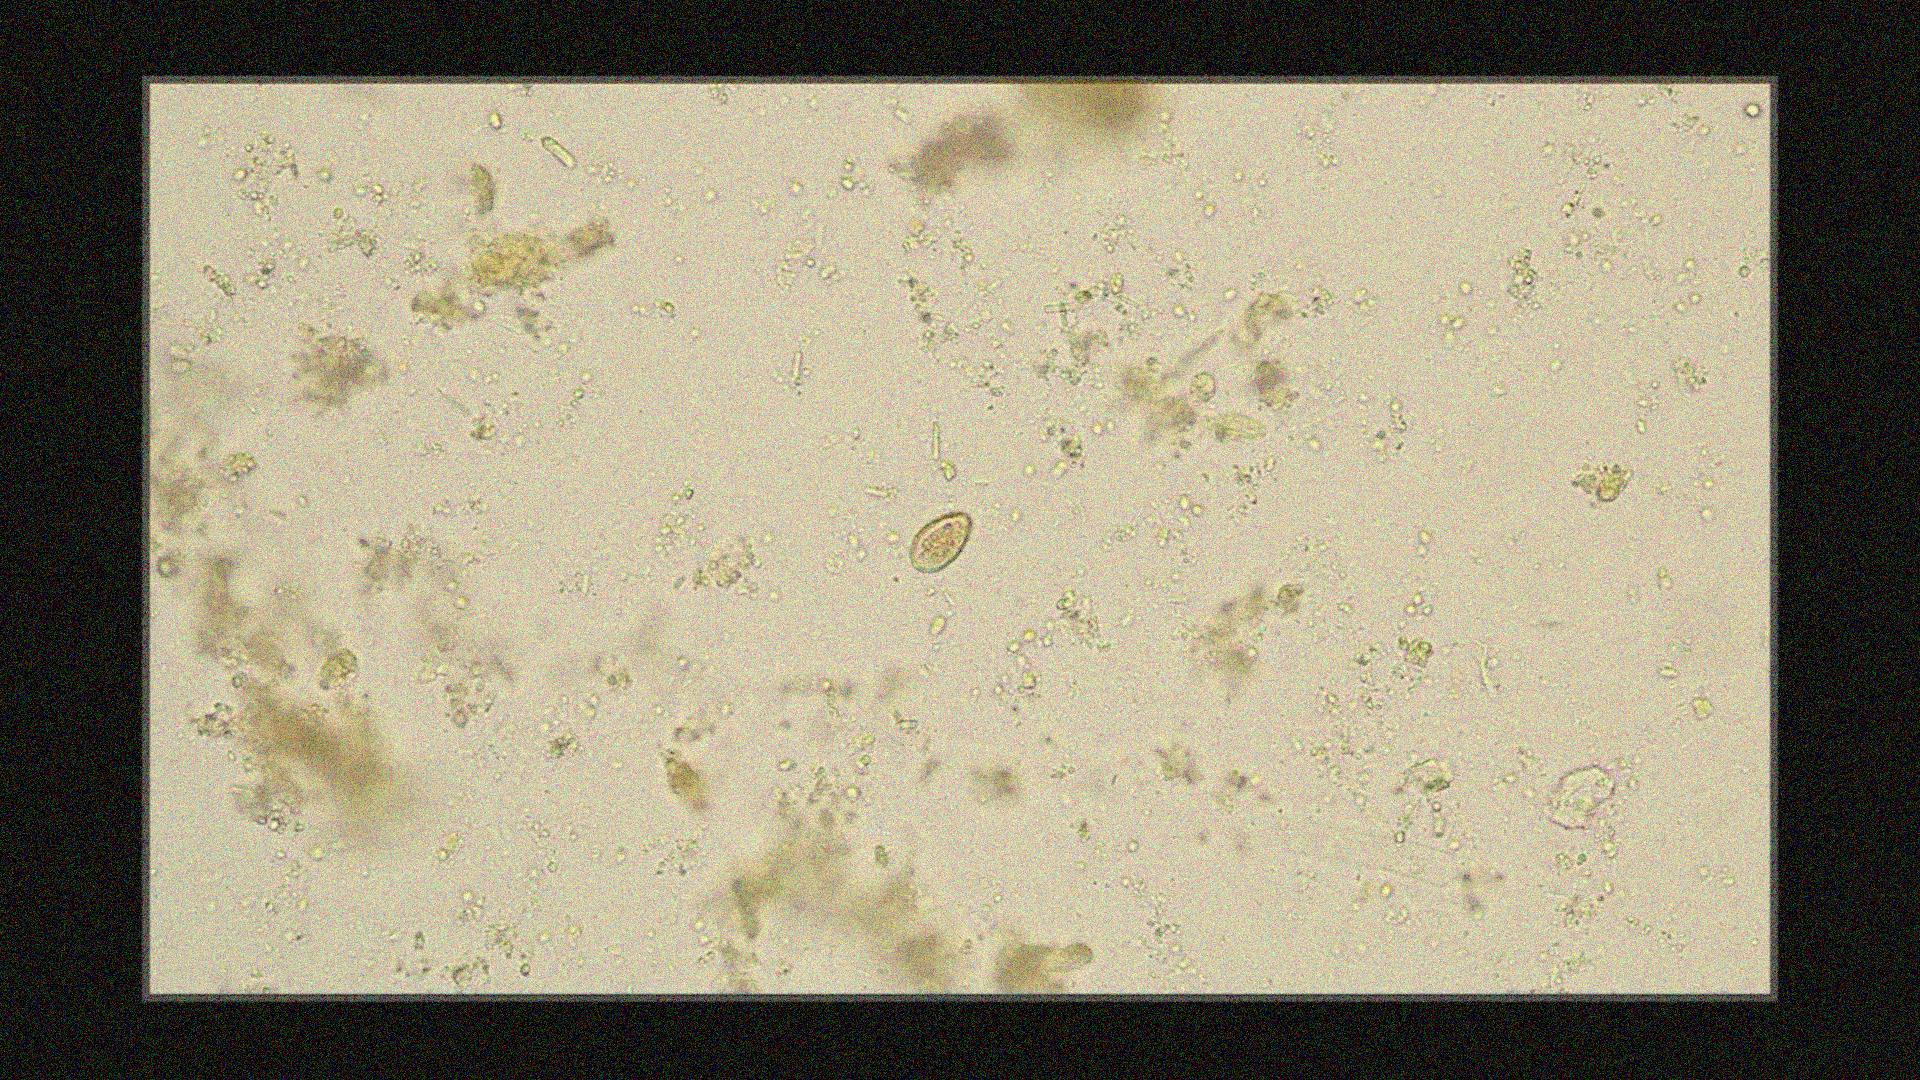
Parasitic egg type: Opisthorchis viverrine